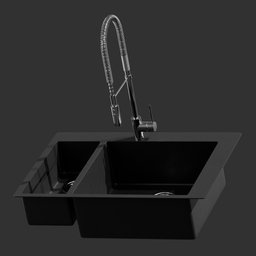
Label: appliances